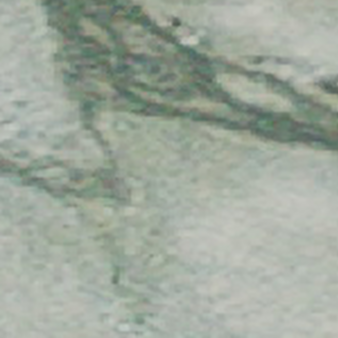
Label: other